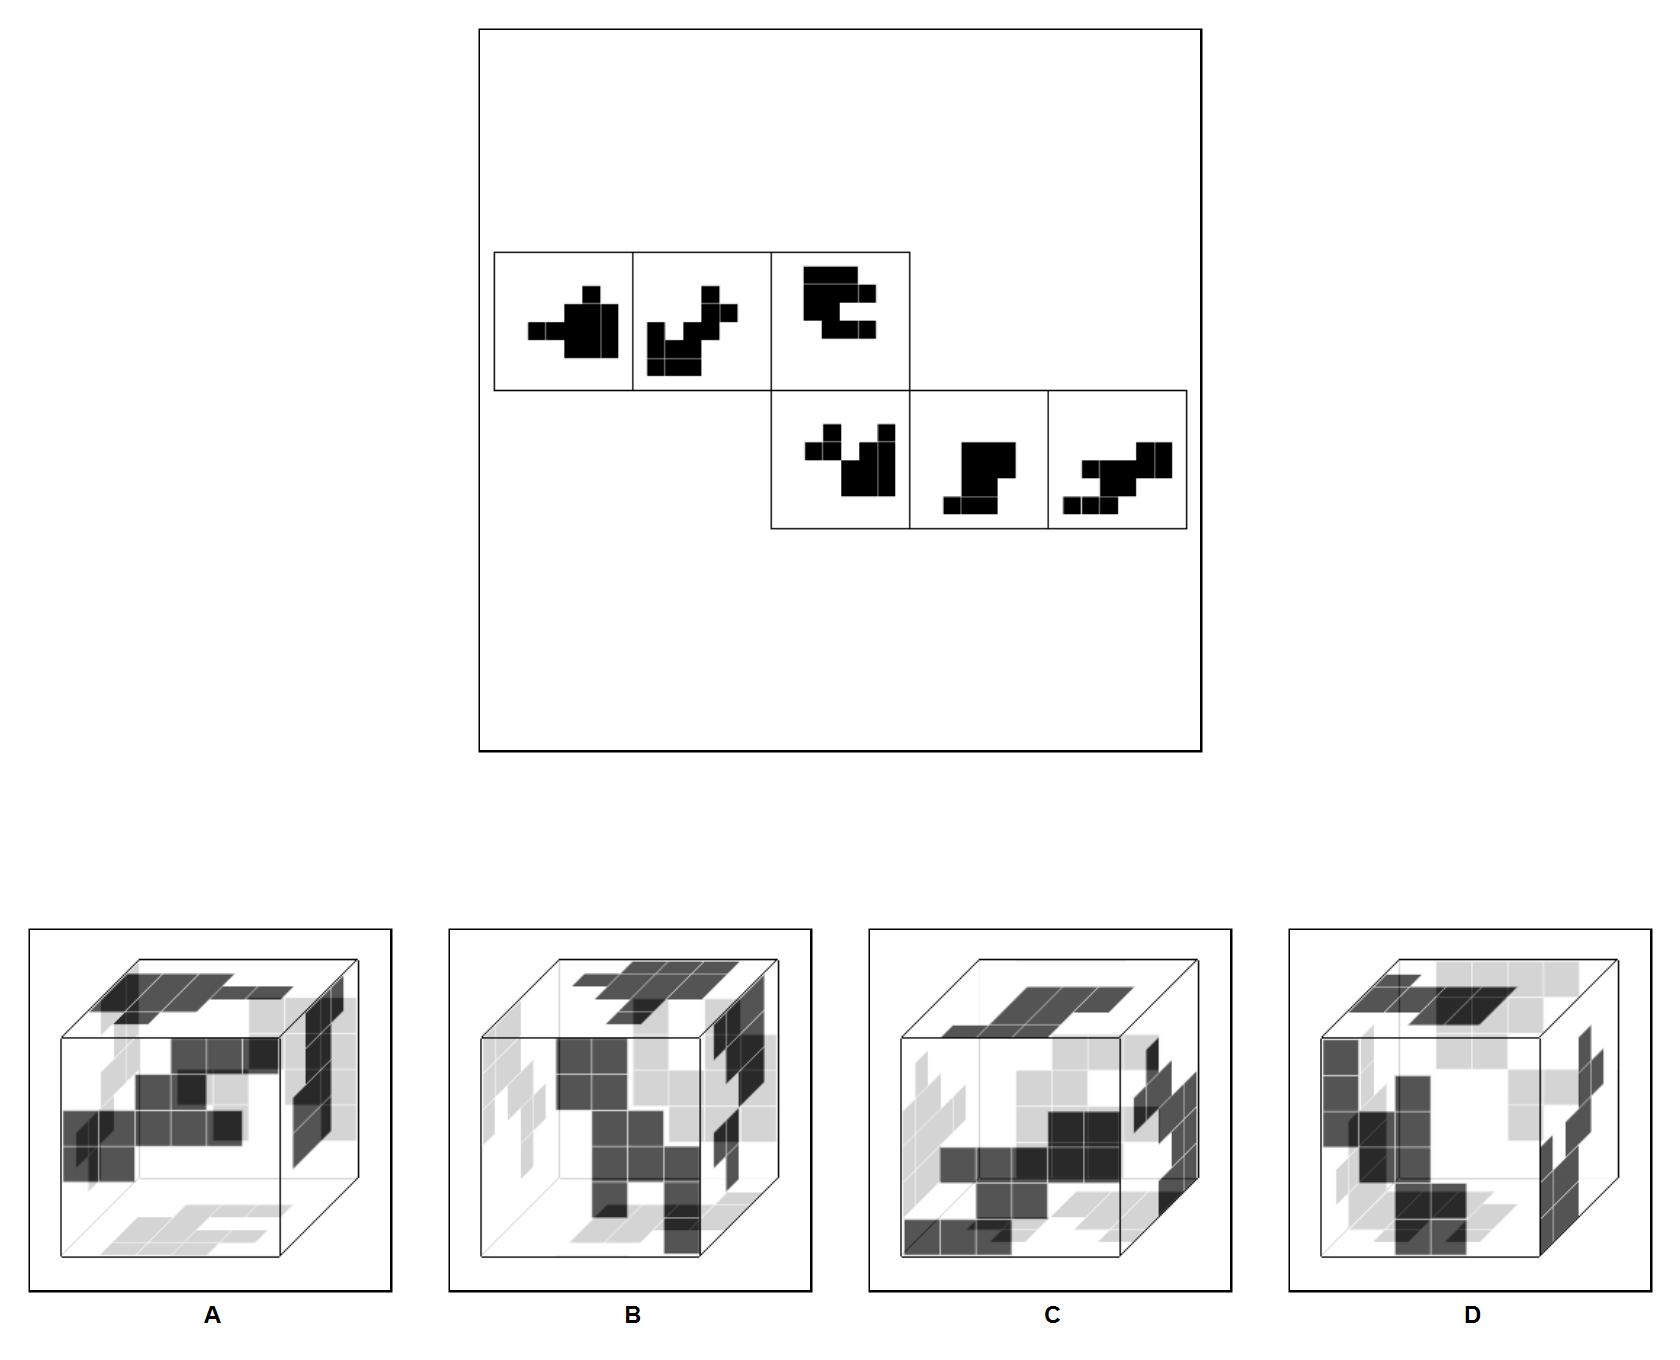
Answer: A